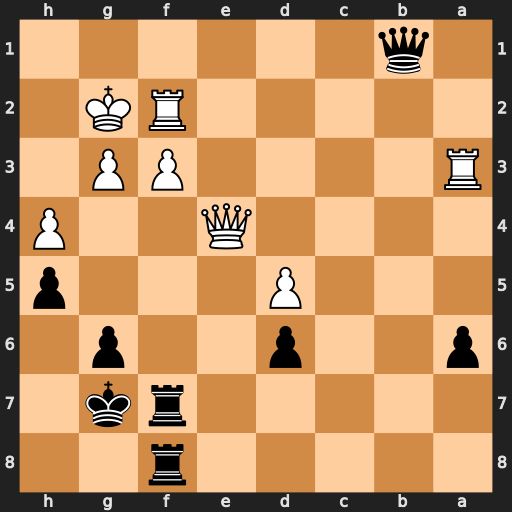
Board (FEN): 5r2/5rk1/p2p2p1/3P3p/4Q2P/R4PP1/5RK1/1q6
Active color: b
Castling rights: -
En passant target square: -
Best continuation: Qxe4 fxe4 Rxf2+